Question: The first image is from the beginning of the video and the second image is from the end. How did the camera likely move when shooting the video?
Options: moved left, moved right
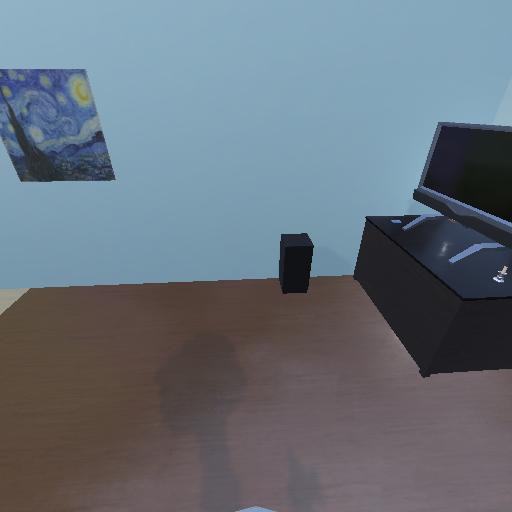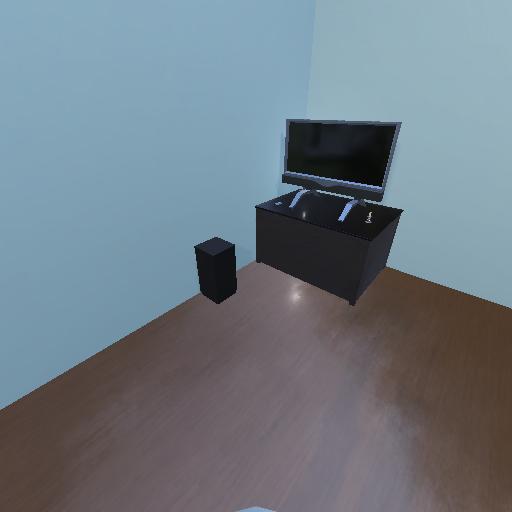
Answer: moved left